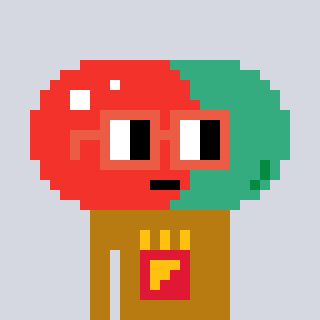
a pixel art character with square orange glasses, a pill-shaped head and a gold-colored body on a cool background